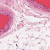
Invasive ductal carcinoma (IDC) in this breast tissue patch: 0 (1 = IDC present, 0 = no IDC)